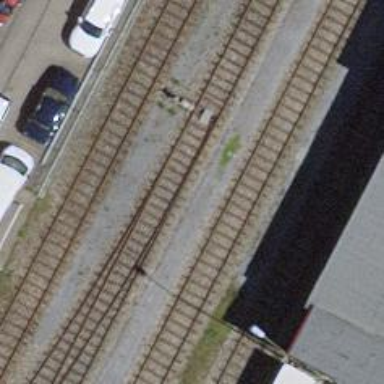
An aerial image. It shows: Disused railway spur with one track.